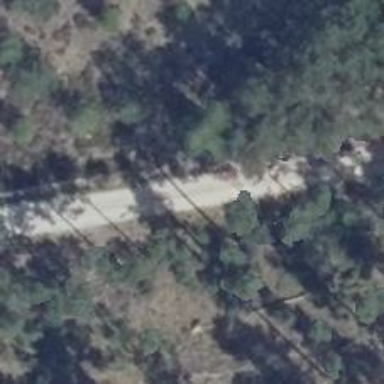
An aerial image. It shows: Sandy track road.